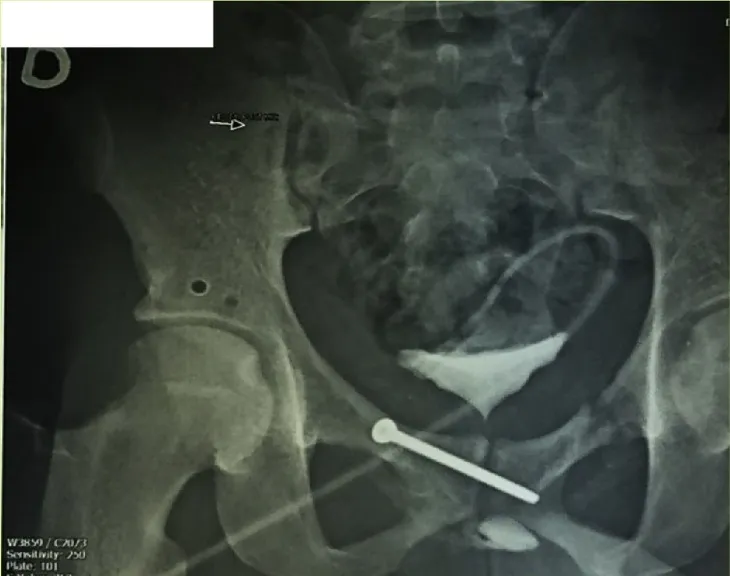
Combined antegrade and retrograde cystourethrography showing a non-patent stenosis of the initial segment of the posterior urethra.
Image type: radiology (x_ray)